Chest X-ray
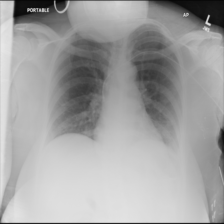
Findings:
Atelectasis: negative
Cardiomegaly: negative
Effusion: negative
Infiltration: negative
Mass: negative
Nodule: negative
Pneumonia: negative
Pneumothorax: negative
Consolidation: negative
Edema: negative
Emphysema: negative
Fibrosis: negative
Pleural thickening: negative
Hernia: negative